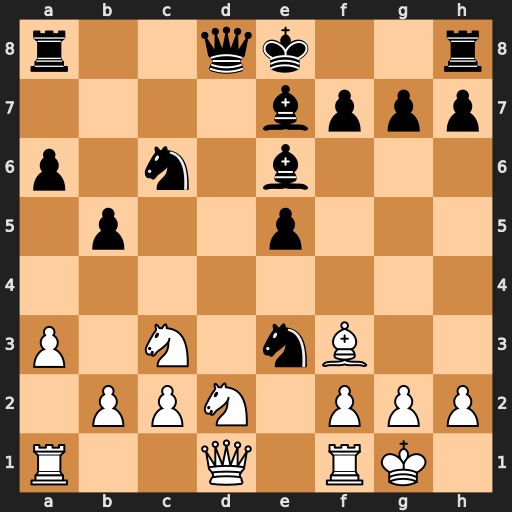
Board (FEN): r2qk2r/4bppp/p1n1b3/1p2p3/8/P1N1nB2/1PPN1PPP/R2Q1RK1
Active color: w
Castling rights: kq
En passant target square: -
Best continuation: Bxc6+ Kf8 fxe3